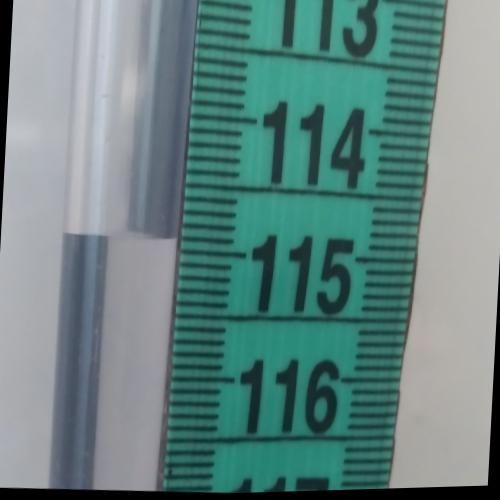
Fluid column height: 114.9 cm